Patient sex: M
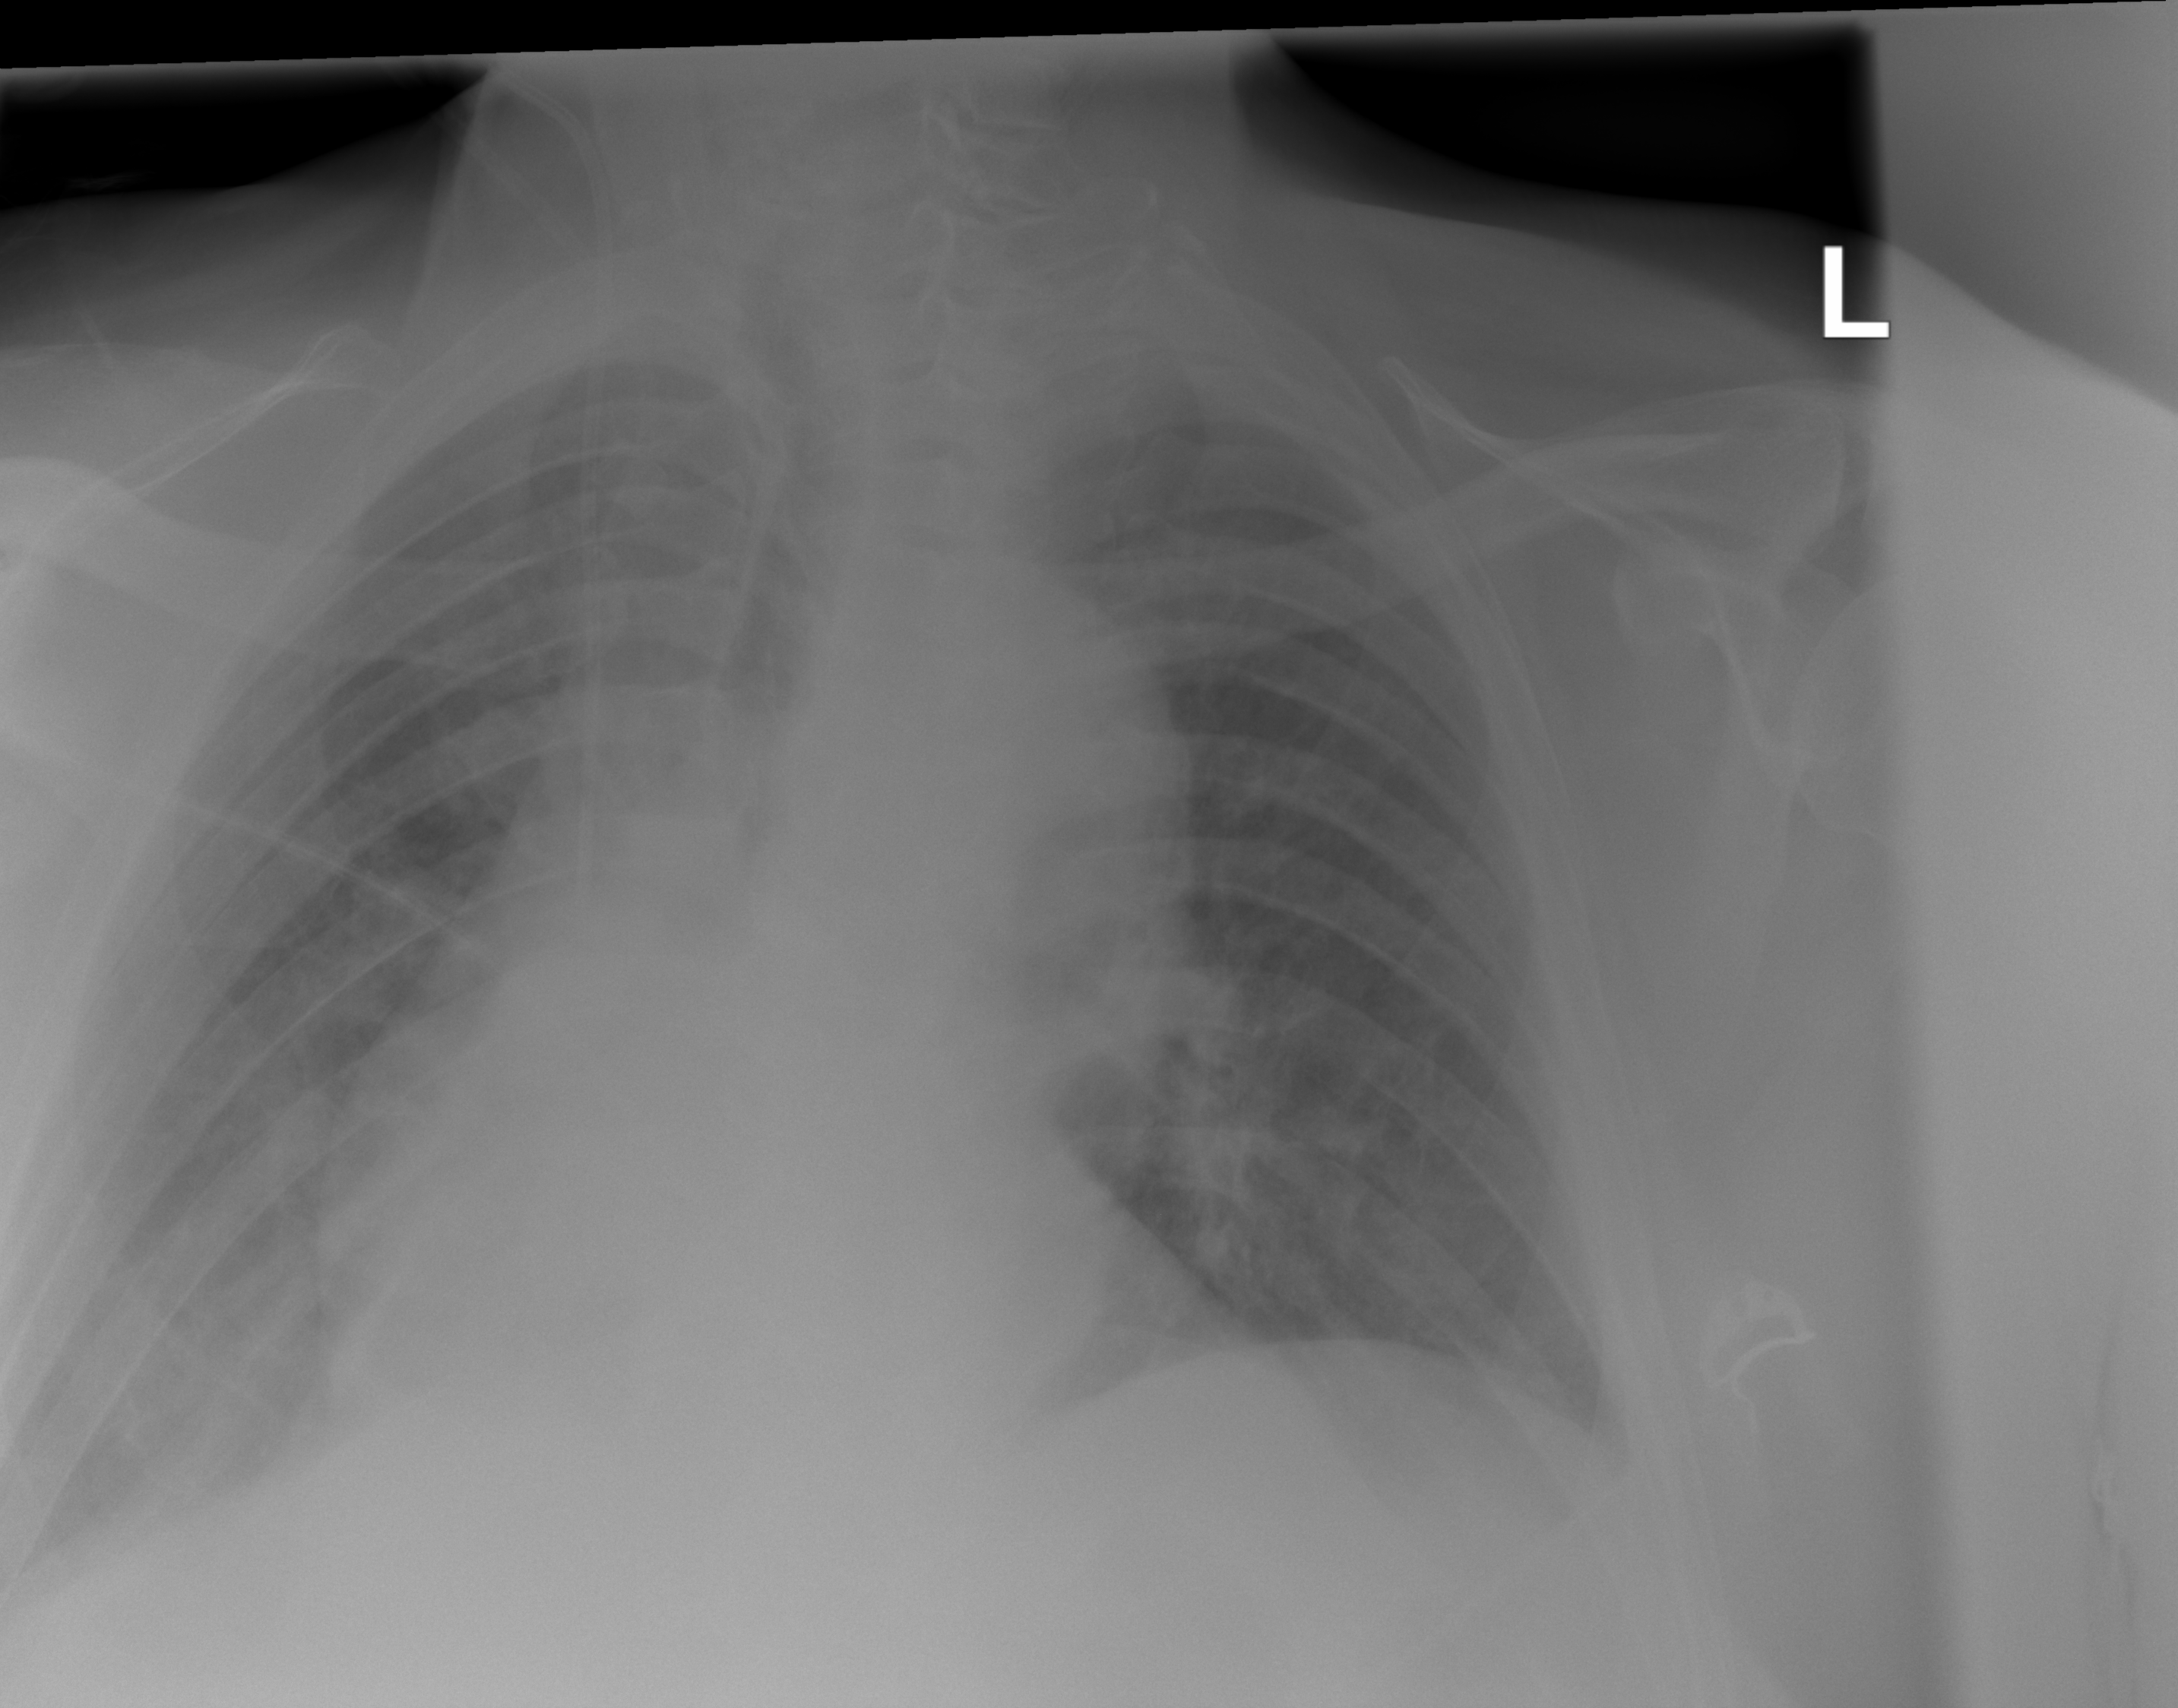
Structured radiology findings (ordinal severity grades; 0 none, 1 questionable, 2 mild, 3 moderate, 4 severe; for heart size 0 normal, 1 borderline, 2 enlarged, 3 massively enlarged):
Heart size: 2
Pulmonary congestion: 0
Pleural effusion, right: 0
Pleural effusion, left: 0
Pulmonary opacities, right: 0
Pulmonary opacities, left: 0
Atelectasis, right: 1
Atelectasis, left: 0